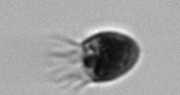
Label: Balanion